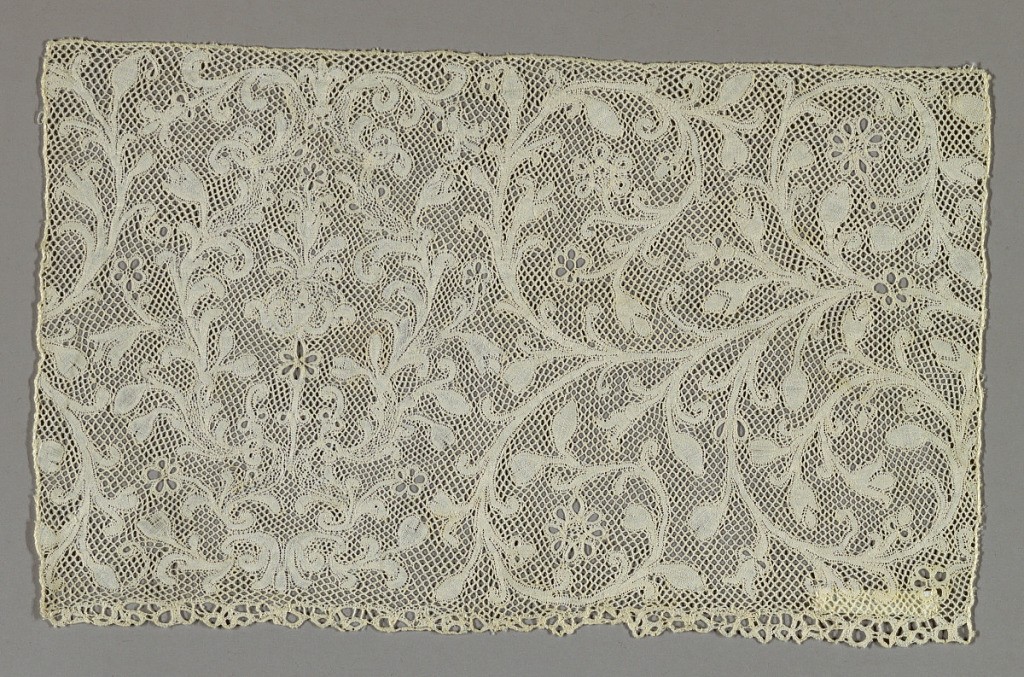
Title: Band
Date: late 17th–early 18th century
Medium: linen Technique: bobbin lace, discontinuous tape
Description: Band of curving vines radiate from a symmetrical central vase and flower arrangement.